Question: The program works in its current for but I would like to make it more object oriented like its design using constructors and such but I don't know where to start and how to make it work. I would like your insight and examples on how you would accomplish this task? Here is a sample UML for what I am trying to do.

'''
public static class IsbnConsole
{
public static void Main(string[] args)
{
Console.Write("Enter a valid 10 digit ISBN Number ");
string isbn = checkIsbnClass.DestabilizeIsbn(Console.ReadLine()); // Normalizes the input and puts it on string "str"
if (isbn.Length > 10 || isbn.Length < 9) // If the string length is greather than 10, or smaller than 9
{
Console.WriteLine("The number you have entered is not a valid ISBN try again."); // Print invalid number
Console.ReadLine();
}
else if (isbn.Length == 10) // If the length is 10
{
if (checkIsbnClass.CheckNumber(isbn)) // If function CheckNum return "true"...
Console.WriteLine("The number you have entered is a Valid ISBN");
else // If it returns "false"...
Console.WriteLine("The number you have entered is not a valid ISBN try again.");
Console.ReadLine();
}
else // Else (If the number is NOT greater than 10 or smaller than 9, NOR is it 10 -> If the number is 9)
{
Console.WriteLine("The Check digit that corresponds to this ISBN number is " + checkIsbnClass.CheckIsbn(isbn) + "."); // Print the checksum digit
Console.ReadLine();
}
public static class checkIsbnClass
{
public static string CheckIsbn(string isbn) // Calculates the 10th digit of a 9-digits partial ISBN number
{
int sum = 0;
for (int i = 0; i < 9; i++) // For each number...
{
sum += int.Parse(isbn[i].ToString()) * (i + 1); // ...Multiply the number by it's location in the string
}
if ((sum % 11) == 10) // If the remainder equals to 10...
{
return "x"; // Output X
}
else // If it does not equal to 10...
{
return (sum % 11).ToString(); // Output the number
}
}
public static bool CheckNumber(string isbn) // Checks if the checksum digit is correct
{
if (isbn[9].ToString() == CheckIsbn(isbn)) // If the 10th digit of the number is the same as the calculated digit...
return true;
else // If they're not the same...
return false;
}
public static string DestabilizeIsbn(string isbn) // replace the string
{
return isbn.Replace("-", "").Replace(" ", "");
}
'''
'''
public class isbn
{ //attributes
private string isbnNum;
//method
public string GetIsbn()
{
return this.isbnNum;
}
//constructor
public isbn()
{
Console.Write("Enter Your ISBN Number: ");
this.isbnNum = Console.ReadLine();
}//end default constructor
//method
public string displayISBN()
{
return this.GetIsbn();
}
public static void Main(string[] args)
{
//create a new instance of the ISBN/book class
isbn myFavoriteBook = new isbn();
//contains the method for checking validity
bool isValid = CheckDigit.CheckIsbn(myFavoriteBook.GetIsbn());
//print out the results of the validity.
Console.WriteLine(string.Format("Your book {0} a valid ISBN",
isValid ? "has" : "doesn't have"));
Console.ReadLine();
}
public static class CheckDigit
{ // attributes
public static string NormalizeIsbn(string isbn)
{
return isbn.Replace("-", "").Replace(" ", "");
}
public static bool CheckIsbn(string isbn) // formula to check ISBN's validity
{
if (isbn == null)
return false;
isbn = NormalizeIsbn (isbn);
if (isbn.Length != 10)
return false;
int result;
for (int i = 0; i < 9; i++)
if (!int.TryParse(isbn[i].ToString(), out result))
return false;
int sum = 0;
for (int i = 0; i < 9; i++)
sum += (i + 1) * int.Parse(isbn[i].ToString());
int remainder = sum % 11;
if (remainder == 10)
return isbn[9] == 'X';
else
return isbn[9] == (char)('0' + remainder);
}
'''
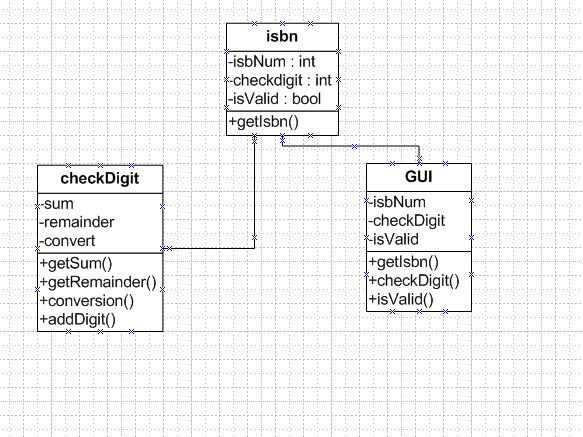
Answer: '''
public static class IsbnConsole
{
public static void Main(string[] args)
{
Console.Write("Enter a valid 10 digit ISBN Number ");
string isbn = checkIsbnClass.DestabilizeIsbn(Console.ReadLine()); // Normalizes the input and puts it on string "str"
Isbn isbn = new Isbn(Console.In)
if (!isbn.CheckLength())
Console.WriteLine("The number you have entered is not a valid ISBN try again."); // Print invalid number
}
else if (isbn.HasCheckDigit)
{
if (isbn.CheckNumber(isbn))
Console.WriteLine("The number you have entered is a Valid ISBN");
else
Console.WriteLine("The number you have entered is not a valid ISBN try again."); // Print invalid number
}
else
{
Console.WriteLine("The Check digit that corresponds to this ISBN number is " + isbn.GetCheckDigit(isbn) + "."); // Print the checksum digit
}
Console.ReadLine();
}
public class Isbn
{
public Isbn(TextReader cin)
{
/// do stuff here.
}
public bool CheckLength()
{
/// do stuff here.
}
public bool HasCheckDigit { get { ..... } }
public int GetCheckDigit() {..... }
public bool CheckNumber() {......}
}
'''